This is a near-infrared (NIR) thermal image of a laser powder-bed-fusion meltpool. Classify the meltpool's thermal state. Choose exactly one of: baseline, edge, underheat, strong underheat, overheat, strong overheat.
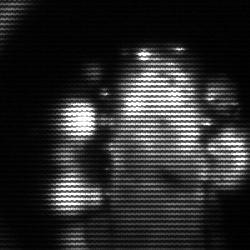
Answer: strong underheat